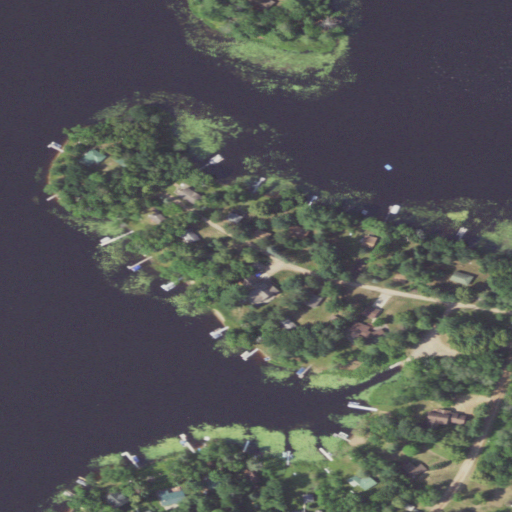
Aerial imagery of cape in Minnesota named Kellys Point containing open water, woody wetlands, open development, low intensity development, herbaceous wetlands, grassland, medium intensity development, and deciduous forest